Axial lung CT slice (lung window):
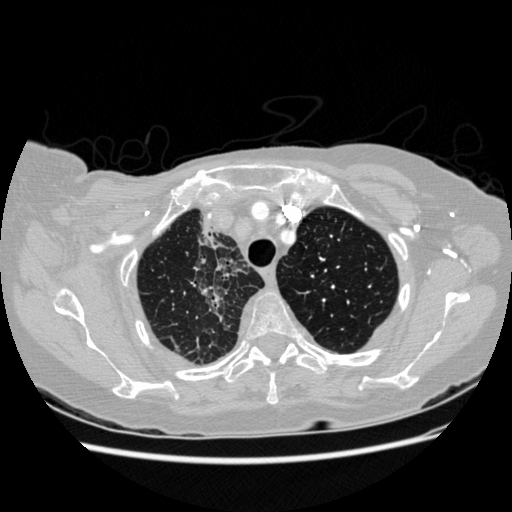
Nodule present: no